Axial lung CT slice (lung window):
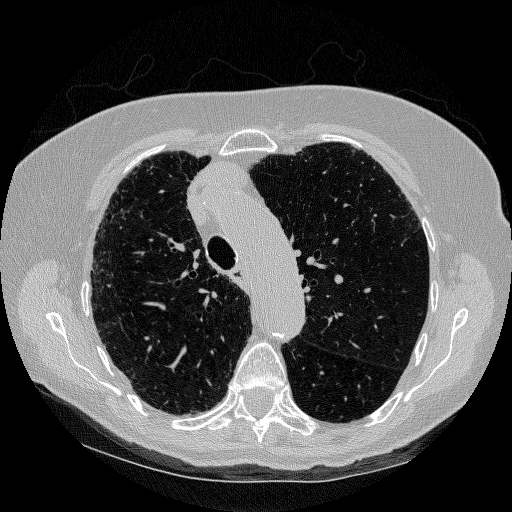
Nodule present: no